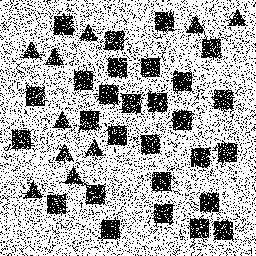
Squares: 28
Triangles: 10
Stars: 0
Total shapes: 38